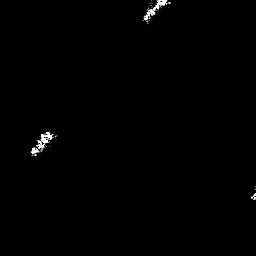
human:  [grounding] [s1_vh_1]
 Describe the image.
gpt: In the satellite image, there is  <ref>1 medium ship </ref> <box>[[10, 50, 20, 61, 0]]</box> located at left,  <ref>1 medium ship </ref> <box>[[53, 0, 65, 8, 0]]</box> located at top.